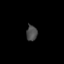
Tissue: prostate
Cell type: Fibroblasts
Senescence score: 0.7297
Nuclear area (px): 166
Mean DAPI intensity: 74.813